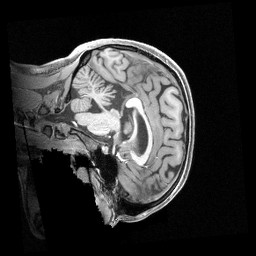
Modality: T1w
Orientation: sagittal
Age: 23
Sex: female
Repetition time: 2.4 s
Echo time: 0.00222 s